Question: I have the following array formula that calculates the returns on a particular stock in a particular year:
'''
=IF(AND(NOT(E2=E3),H2=H3),PRODUCT(IF($E$2:E2=E1,$O$2:O2,""))-1,"")
'''
But since I have 500,000 row entries as soon as I hit row 50,000 I get an error from Excel stating that my machine does not have enough resources to compute the values.
How shall I optimize the function so that it actually works?
E column refers to a counter to check the years and ticker values of stocks. If year is different from the previous value the function will output '1'. It will also output '1' when the name of stock has changed. So for example you may have values for year 1993 and the next value is 1993 too but the name of stock is different, so clearly the return should be calculated anew, and I use '1' as an indication for that.
Then I have another column that runs a cumulative sum of those '1's. When a new '1' in that previous column is encountered I add '1' to the running total and keep printing same number until I observe a new one. This makes possible use of the array function, if the column that contains running total values (E column) has a next value that is different from previous I use my twist on SUMIF but with PRODUCT IF. This will return the product of all the corresponding running total E column values.

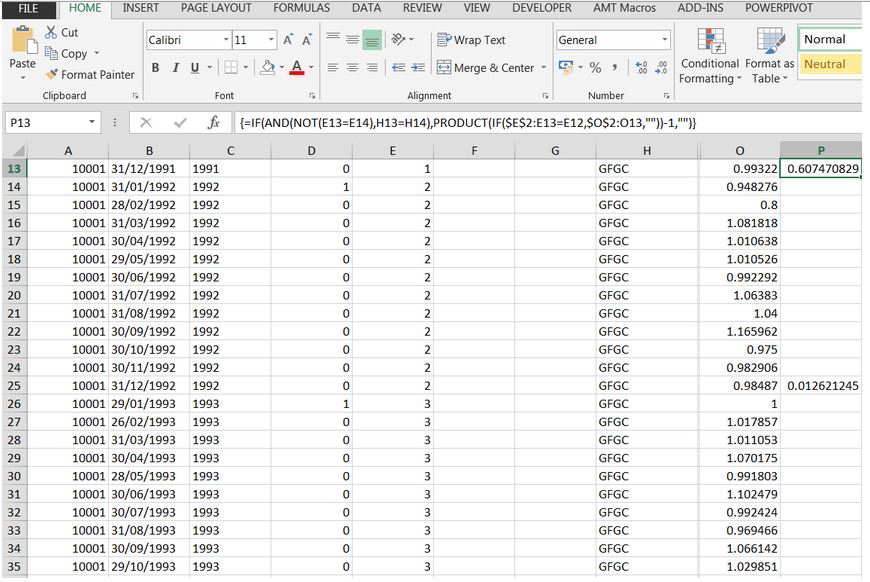
Answer: The source of the inefficiency, I believe, is in the steady increase with row number of the number of cells that must be examined in order to evaluate each successive array formula. In row 50,000, for example, your formula must examine cells in all the rows above it.
I'm a big fan of array formulas, so it pains me to say this, but I wouldn't do it this way. Instead, use additional columns to compute, in each row, the pieces of your formula that are needed to return the desired result. By taking that approach, you're exploiting Excel's very efficient recalculation engine to compute only what's needed.
As for the final product, compute that from a cumulative running product in an auxiliary column, and that resets to the value now in column O when column P in the row above contains a number. This approach is much more "local" and avoids formulas that depend on large numbers of cells.
I realize that text is not the best language for describing this, and my poor writing skills might be adding to the challenge, so please let me know if more detail is needed.
Interesting problem, thanks.